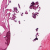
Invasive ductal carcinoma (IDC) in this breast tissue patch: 0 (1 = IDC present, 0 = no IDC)